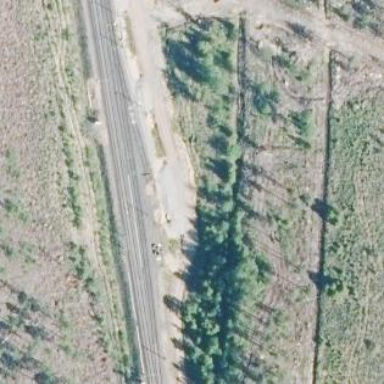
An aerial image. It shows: Electrified rail siding with contact line.